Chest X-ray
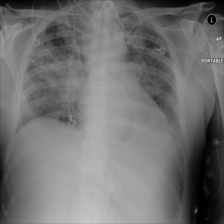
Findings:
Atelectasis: negative
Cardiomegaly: negative
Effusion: negative
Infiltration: negative
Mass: negative
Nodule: negative
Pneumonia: negative
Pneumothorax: negative
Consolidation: negative
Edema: negative
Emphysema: negative
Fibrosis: negative
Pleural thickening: negative
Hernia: negative